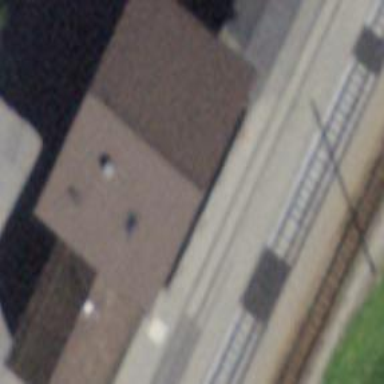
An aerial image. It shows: Railway station.